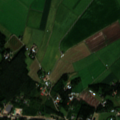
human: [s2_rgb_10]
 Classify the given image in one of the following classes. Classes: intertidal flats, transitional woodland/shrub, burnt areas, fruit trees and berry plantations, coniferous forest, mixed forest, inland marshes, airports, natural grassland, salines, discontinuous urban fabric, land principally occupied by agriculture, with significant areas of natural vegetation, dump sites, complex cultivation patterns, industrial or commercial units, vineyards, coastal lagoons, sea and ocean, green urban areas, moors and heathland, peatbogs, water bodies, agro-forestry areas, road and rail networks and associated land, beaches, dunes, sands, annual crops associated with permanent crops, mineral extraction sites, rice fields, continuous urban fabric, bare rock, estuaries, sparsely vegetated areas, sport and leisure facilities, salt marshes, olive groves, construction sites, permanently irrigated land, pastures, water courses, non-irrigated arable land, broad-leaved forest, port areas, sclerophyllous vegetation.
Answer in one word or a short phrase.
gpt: discontinuous urban fabric, non-irrigated arable land, coniferous forest